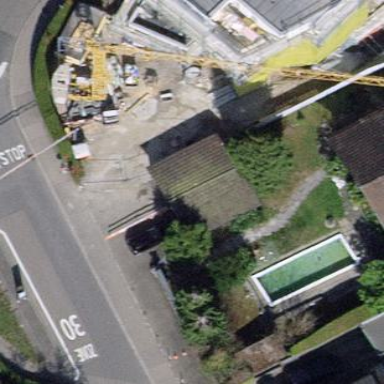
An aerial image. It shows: Garage.